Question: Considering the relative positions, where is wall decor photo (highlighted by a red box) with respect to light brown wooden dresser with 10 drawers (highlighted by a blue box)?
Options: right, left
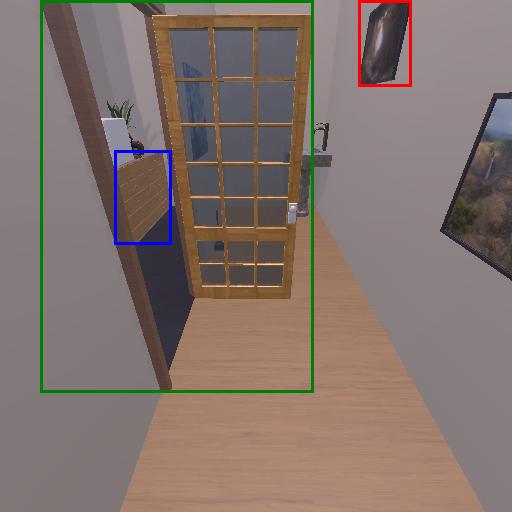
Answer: right